Question: Count the number of objects in the diagram.
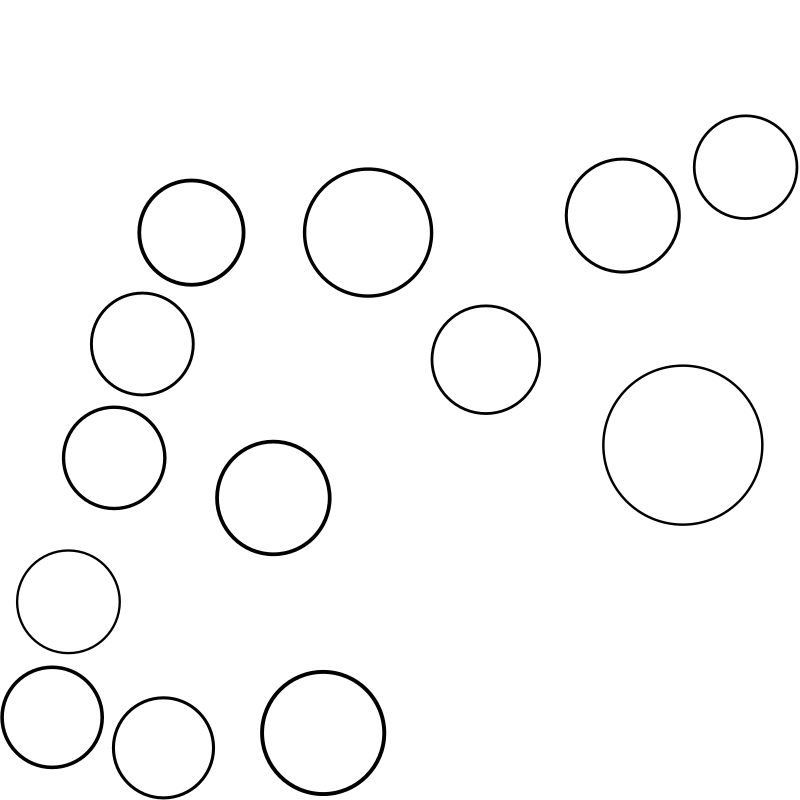
Answer: 13